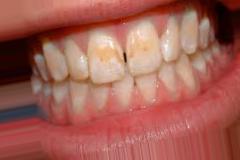
Condition: Tooth Discoloration